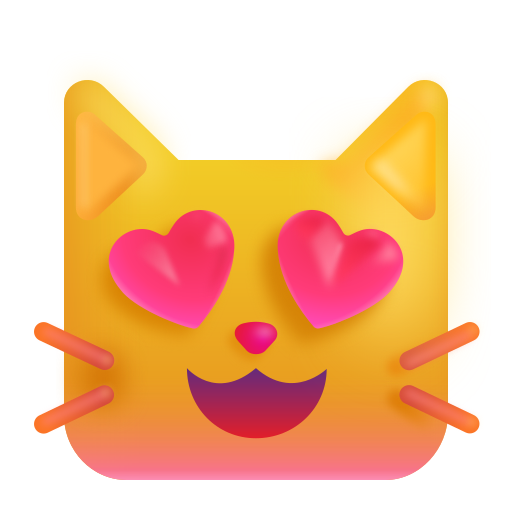
smiling cat with heart eyes color